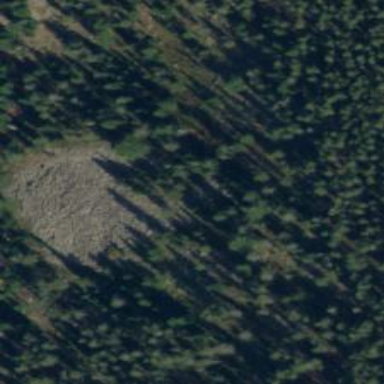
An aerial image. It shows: Natural scree.